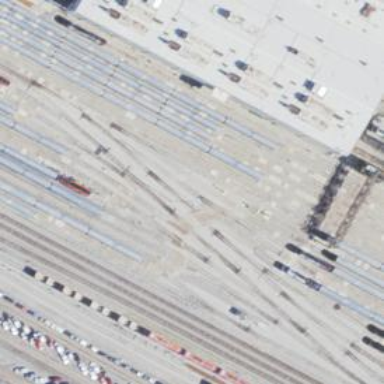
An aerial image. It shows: Railway yard in service.